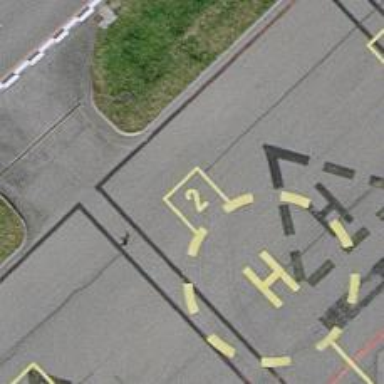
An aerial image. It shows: Airport parking position.